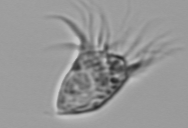
Label: Strombidium_morphotype1